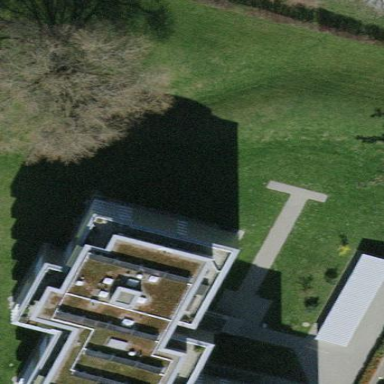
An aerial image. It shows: Flat-roofed apartment building.